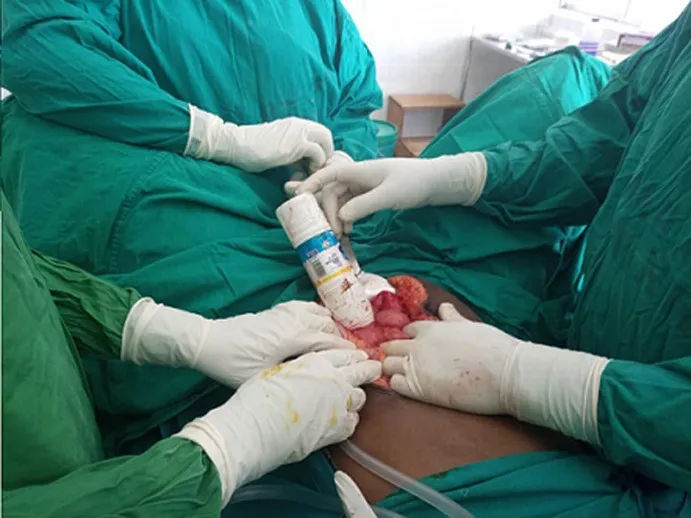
surgical removal of a foreign body (250mls plastic bottle) and a visualized colon laceration.
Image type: medical_photograph (other_medical_photograph)